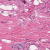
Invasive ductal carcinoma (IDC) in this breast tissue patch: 0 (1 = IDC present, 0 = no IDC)